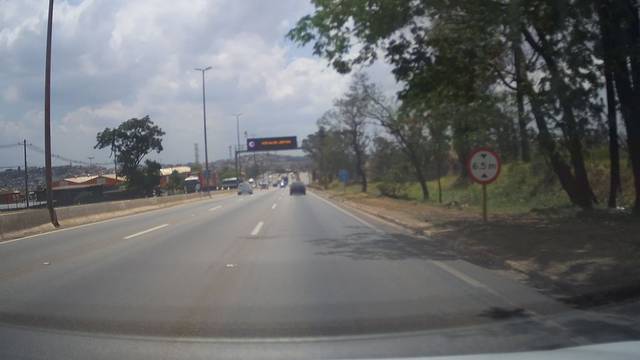
Region: Brazil
Coordinates: -19.986, -43.977